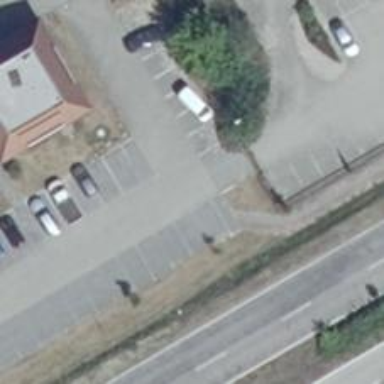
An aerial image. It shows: Parking aisle designated as service road.